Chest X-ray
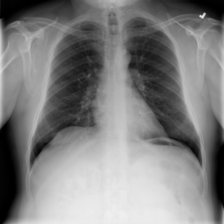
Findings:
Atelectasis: negative
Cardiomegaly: negative
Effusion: negative
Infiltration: positive
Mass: negative
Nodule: negative
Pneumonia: negative
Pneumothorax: negative
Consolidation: negative
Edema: negative
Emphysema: negative
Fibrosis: negative
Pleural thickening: negative
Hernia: negative